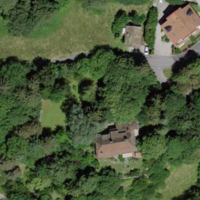
EUNIS habitat code: 55
Species observed at this site:
Juglans regia